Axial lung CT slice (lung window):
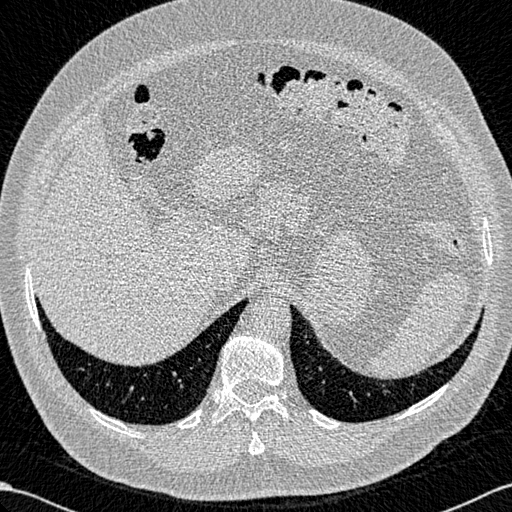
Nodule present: no